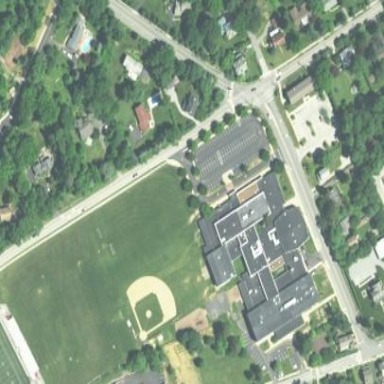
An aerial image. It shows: School.